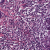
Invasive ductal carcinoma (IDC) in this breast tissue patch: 1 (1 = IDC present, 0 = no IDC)